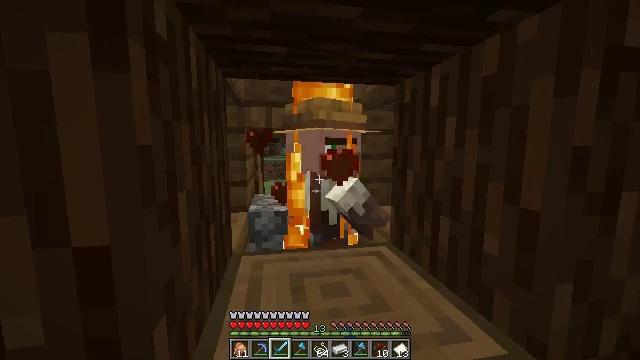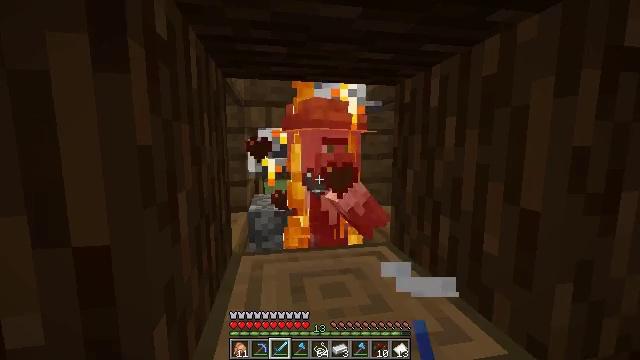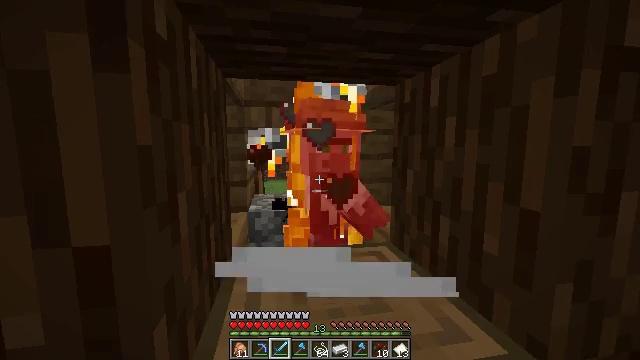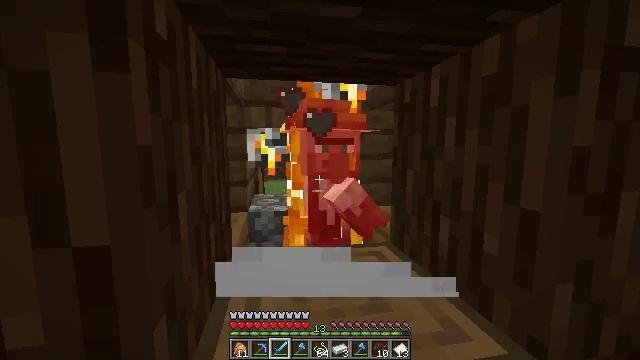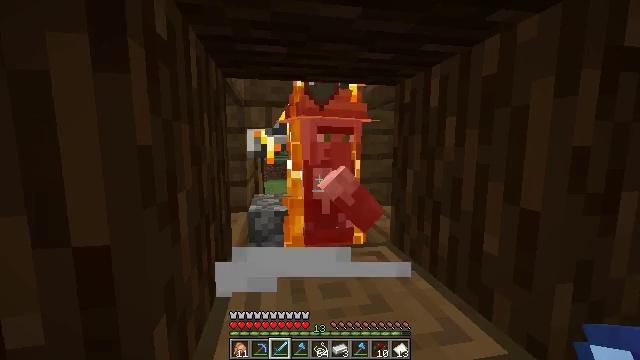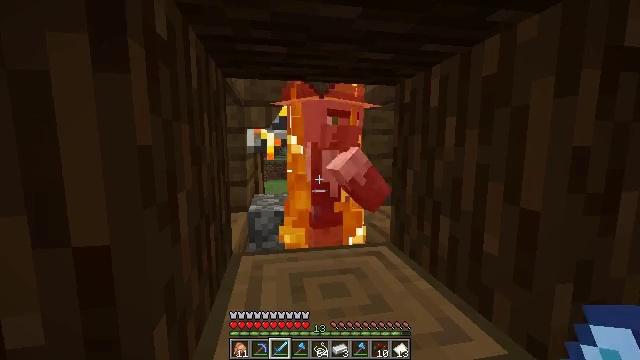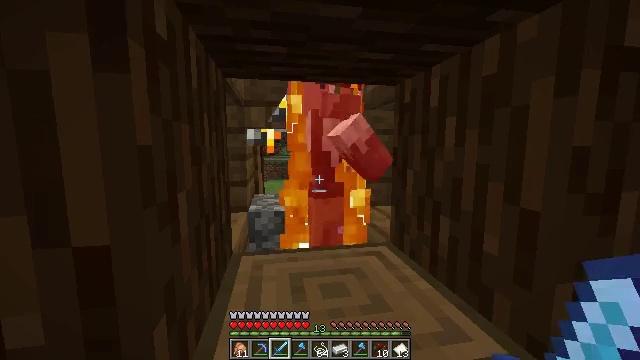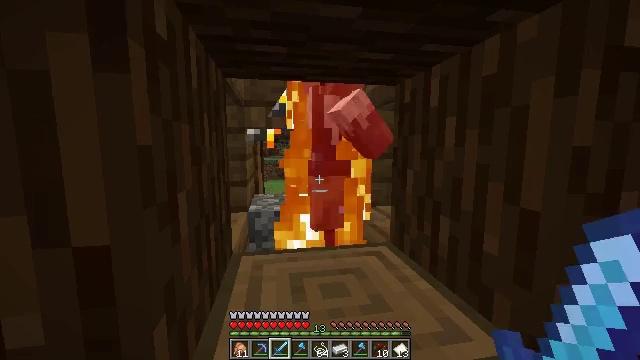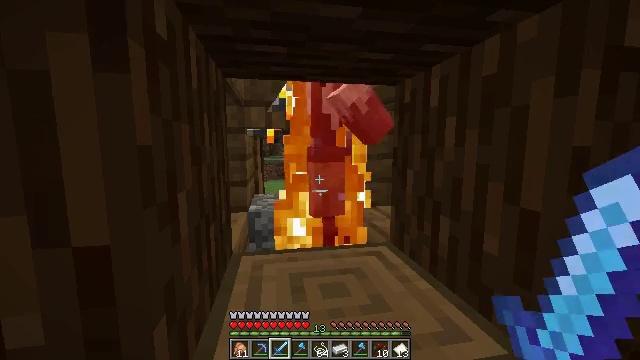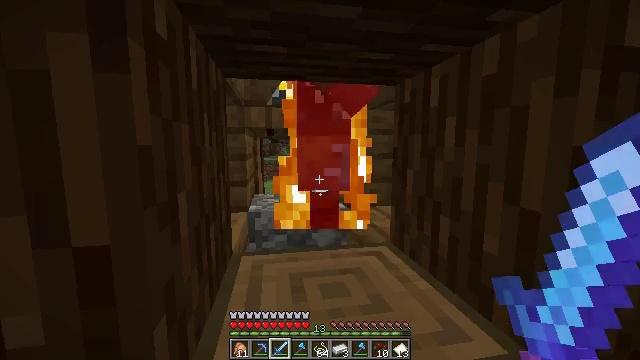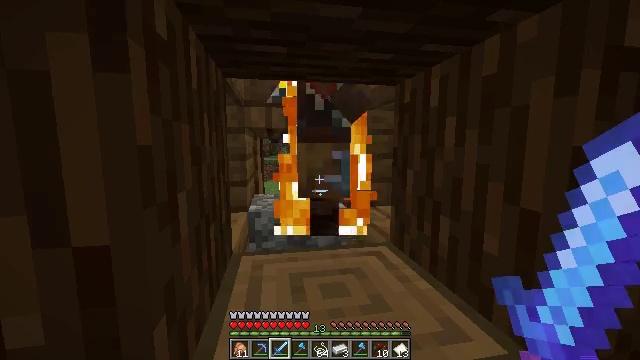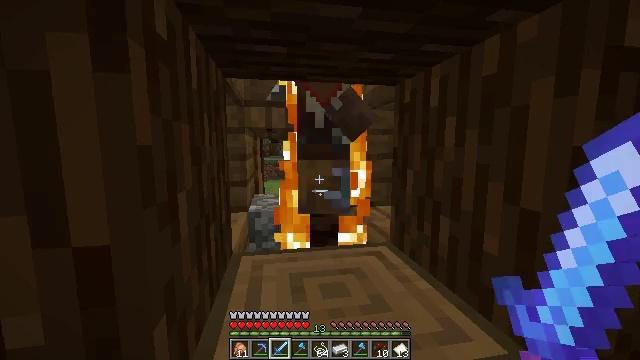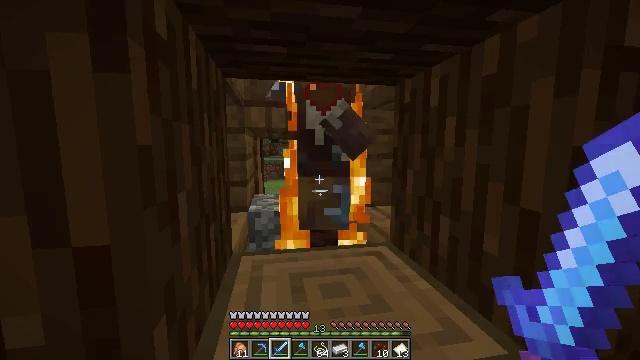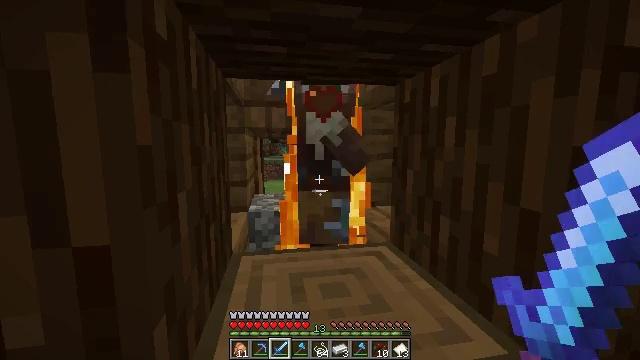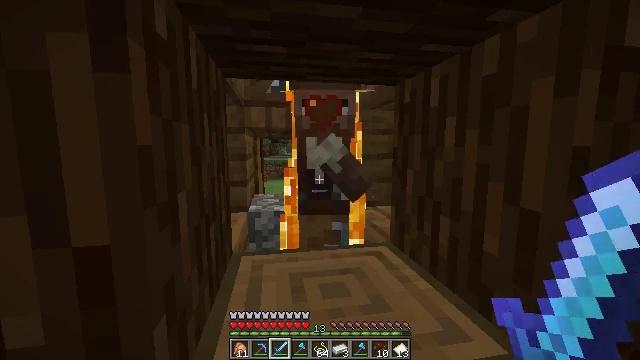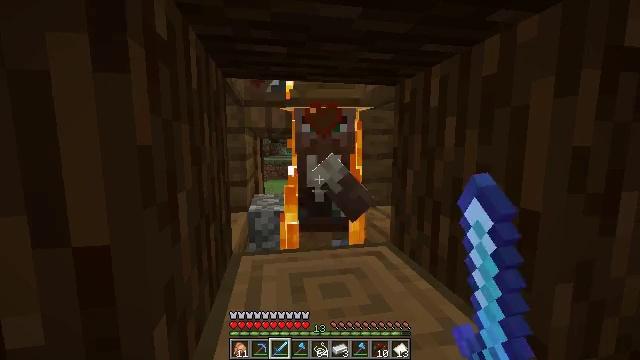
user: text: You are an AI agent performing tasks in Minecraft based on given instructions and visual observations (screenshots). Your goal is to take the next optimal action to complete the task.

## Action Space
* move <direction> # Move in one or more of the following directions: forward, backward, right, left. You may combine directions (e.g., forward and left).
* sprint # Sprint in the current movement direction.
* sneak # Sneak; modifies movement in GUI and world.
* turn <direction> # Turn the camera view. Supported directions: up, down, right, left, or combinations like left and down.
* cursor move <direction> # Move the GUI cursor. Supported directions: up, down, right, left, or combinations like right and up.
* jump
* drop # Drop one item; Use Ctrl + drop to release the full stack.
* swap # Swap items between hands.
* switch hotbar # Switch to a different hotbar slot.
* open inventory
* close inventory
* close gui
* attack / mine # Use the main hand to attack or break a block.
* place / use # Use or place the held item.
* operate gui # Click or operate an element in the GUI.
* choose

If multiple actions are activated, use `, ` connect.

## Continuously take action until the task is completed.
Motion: motion action
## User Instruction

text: Harm the villager.
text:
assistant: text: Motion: attack / mine
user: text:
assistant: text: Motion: attack / mine
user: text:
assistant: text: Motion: attack / mine
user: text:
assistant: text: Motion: no_op
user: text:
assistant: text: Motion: no_op
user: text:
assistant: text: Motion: no_op
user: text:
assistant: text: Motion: no_op
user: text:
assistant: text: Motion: no_op
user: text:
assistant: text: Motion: no_op
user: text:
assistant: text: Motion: no_op
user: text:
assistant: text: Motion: no_op
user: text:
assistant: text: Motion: no_op
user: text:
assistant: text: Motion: no_op
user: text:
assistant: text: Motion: attack / mine
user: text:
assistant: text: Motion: attack / mine
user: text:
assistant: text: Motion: attack / mine
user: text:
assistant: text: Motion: attack / mine
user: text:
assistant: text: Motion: attack / mine
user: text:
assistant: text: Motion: attack / mine